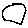
Label: moon